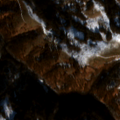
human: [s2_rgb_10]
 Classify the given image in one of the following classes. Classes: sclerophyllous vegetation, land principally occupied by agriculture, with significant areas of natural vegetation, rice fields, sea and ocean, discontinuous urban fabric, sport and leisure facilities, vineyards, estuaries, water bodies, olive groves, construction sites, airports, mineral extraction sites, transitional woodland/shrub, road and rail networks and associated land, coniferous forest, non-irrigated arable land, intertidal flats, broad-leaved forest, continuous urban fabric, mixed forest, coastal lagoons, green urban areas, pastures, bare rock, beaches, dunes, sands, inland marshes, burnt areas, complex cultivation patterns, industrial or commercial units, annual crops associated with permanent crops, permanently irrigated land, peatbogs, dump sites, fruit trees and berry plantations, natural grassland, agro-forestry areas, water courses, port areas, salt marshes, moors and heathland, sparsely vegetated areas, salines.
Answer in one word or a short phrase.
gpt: broad-leaved forest, transitional woodland/shrub